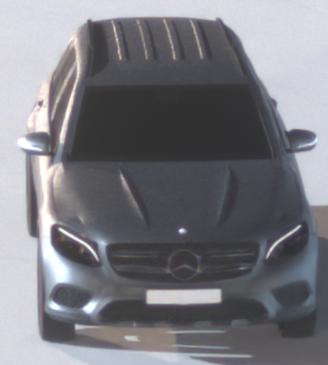
Make: Mercedes-Benz
Model: GLC 250
Detailed model: GLC (253)
Model produced from: 2015/09
Model produced until: 2018/05
Doors: 5
Color: gray
Road condition: dry road
Daytime: night
Contrast: high contrast